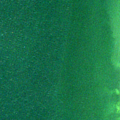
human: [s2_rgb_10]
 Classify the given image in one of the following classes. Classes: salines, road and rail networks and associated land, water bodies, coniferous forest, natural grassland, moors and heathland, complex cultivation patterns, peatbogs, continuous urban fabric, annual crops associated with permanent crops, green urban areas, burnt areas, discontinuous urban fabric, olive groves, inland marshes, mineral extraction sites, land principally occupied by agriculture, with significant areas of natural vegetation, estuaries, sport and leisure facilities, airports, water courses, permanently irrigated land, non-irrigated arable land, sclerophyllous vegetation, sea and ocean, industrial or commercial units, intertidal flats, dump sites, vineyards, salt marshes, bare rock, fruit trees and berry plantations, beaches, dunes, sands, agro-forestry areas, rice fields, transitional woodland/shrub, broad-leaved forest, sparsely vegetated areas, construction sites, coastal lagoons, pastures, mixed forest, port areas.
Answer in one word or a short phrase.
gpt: sea and ocean